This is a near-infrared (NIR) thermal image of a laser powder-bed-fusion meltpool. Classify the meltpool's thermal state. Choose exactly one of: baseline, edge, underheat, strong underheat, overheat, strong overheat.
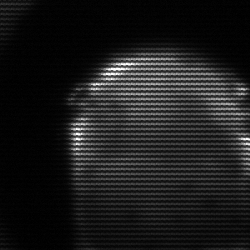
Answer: edge